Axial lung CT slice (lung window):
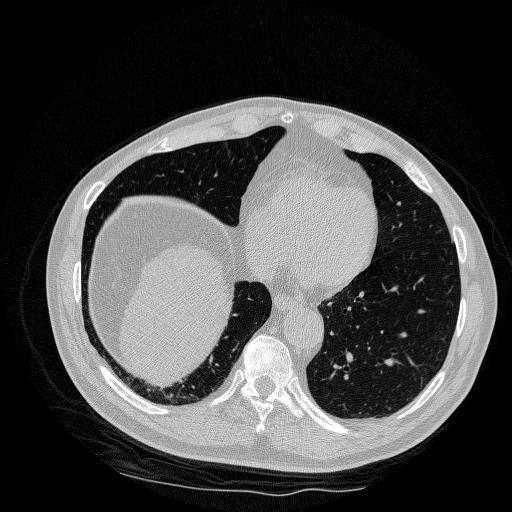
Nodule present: no